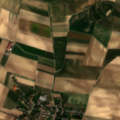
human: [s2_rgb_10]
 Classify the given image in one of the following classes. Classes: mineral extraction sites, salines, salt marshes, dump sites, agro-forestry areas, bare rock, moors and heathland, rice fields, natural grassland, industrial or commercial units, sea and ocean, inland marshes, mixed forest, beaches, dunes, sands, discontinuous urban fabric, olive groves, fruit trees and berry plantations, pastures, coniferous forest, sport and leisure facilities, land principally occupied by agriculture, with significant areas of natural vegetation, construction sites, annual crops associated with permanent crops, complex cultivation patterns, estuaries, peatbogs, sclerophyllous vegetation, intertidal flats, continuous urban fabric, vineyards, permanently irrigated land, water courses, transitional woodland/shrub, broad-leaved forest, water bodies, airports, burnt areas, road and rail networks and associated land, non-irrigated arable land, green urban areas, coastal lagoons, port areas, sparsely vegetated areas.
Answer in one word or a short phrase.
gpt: discontinuous urban fabric, non-irrigated arable land, land principally occupied by agriculture, with significant areas of natural vegetation